На рисунке (a) показан источник заряженных частиц $K$, из которого непрерывно испускается поток частиц с одинаковым положительным зарядом и массой в направлении $O'O$, обозначенном пунктиром. Скорости вылетающих частиц произвольны и конечны. Когда частица попадает в перпендикулярный $O'O$ экран $NN'$, она оставляет на нём след. Ось $y$ перпендикулярна $O'O$, её начало находится в точке $O$ пересечения пунктирной линии и экрана, и она направлена от $O$ к $N$. В точках $A$ и $B$ пунктирной линии находятся клапаны $a$ и $b$ соответственно. Их можно открывать и закрывать, и в закрытом состоянии они блокируют поток частиц. $M$ и $M'$ — две большие параллельные проводящие пластины. Расстояние от каждой из них до $O'O$ равно $d$, пластина $M'$ заземлена. На пластины подаётся переменное напряжение $u$ с периодом $2T$, оно меняется со временем так, как показано на рисунке (b). Максимальное по величине положительное напряжение равно $2U$, отрицательное – $U$. Когда заряженная частица движется в пространстве между двумя пластинами, её ускорение $a$ под действием напряжения $U$, полупериод напряжения между пластинами $T$ и расстояние $d$ между пластинами и пунктирной линией связаны соотношением$$aT^2=\frac{1}{5}d.$$ Расстояние между $A$ $B$, расстояние между $B$ и левыми концами металлических пластин, длина пластин и расстояние между их правыми концами и экраном равны $l$. При решении задачи пренебрегите силой тяжести и взаимодействием между заряженными частицами. Частицы, на пути закрытого клапана поглощаются и не влияют на движение других частиц в дальнейшем. Считайте, что электрическое поле существует только между пластинами $M$ и $M'$ и считайте его однородным. Время от открытия до закрытия клапана $\delta$ пренебрежимо мало по сравнению с $T$. В некоторый момент клапан $a$ открывается и сразу же закрывается, через время $T$ клапан $a$ снова открывается и сразу же закрывается, ещё через время $T$ клапан $a$ открывается и закрывается в третий раз, и одновременно с ним открывается и закрывается клапан $b$. Известно, что клапан $b$ был открыт в момент времени $t=0$, как показано на рисунке (b).
Найдите координаты $y$ следов, которые частицы могли оставить на экране. Теперь положим $\delta=\frac{T}{10}$. В некоторый момент времени клапан $a$ и затем закрывают. По прошествии времени $T$ после открытия клапана $a$ открывается и клапан $b$, после чего тоже закрывается. Клапан $b$ также был открыт в момент времени $t=0$, как и в п. 1.
Найдите координаты $y$ следов, которые оставили самая быстрая и самая медленная частицы, пролетевшие через клапаны.
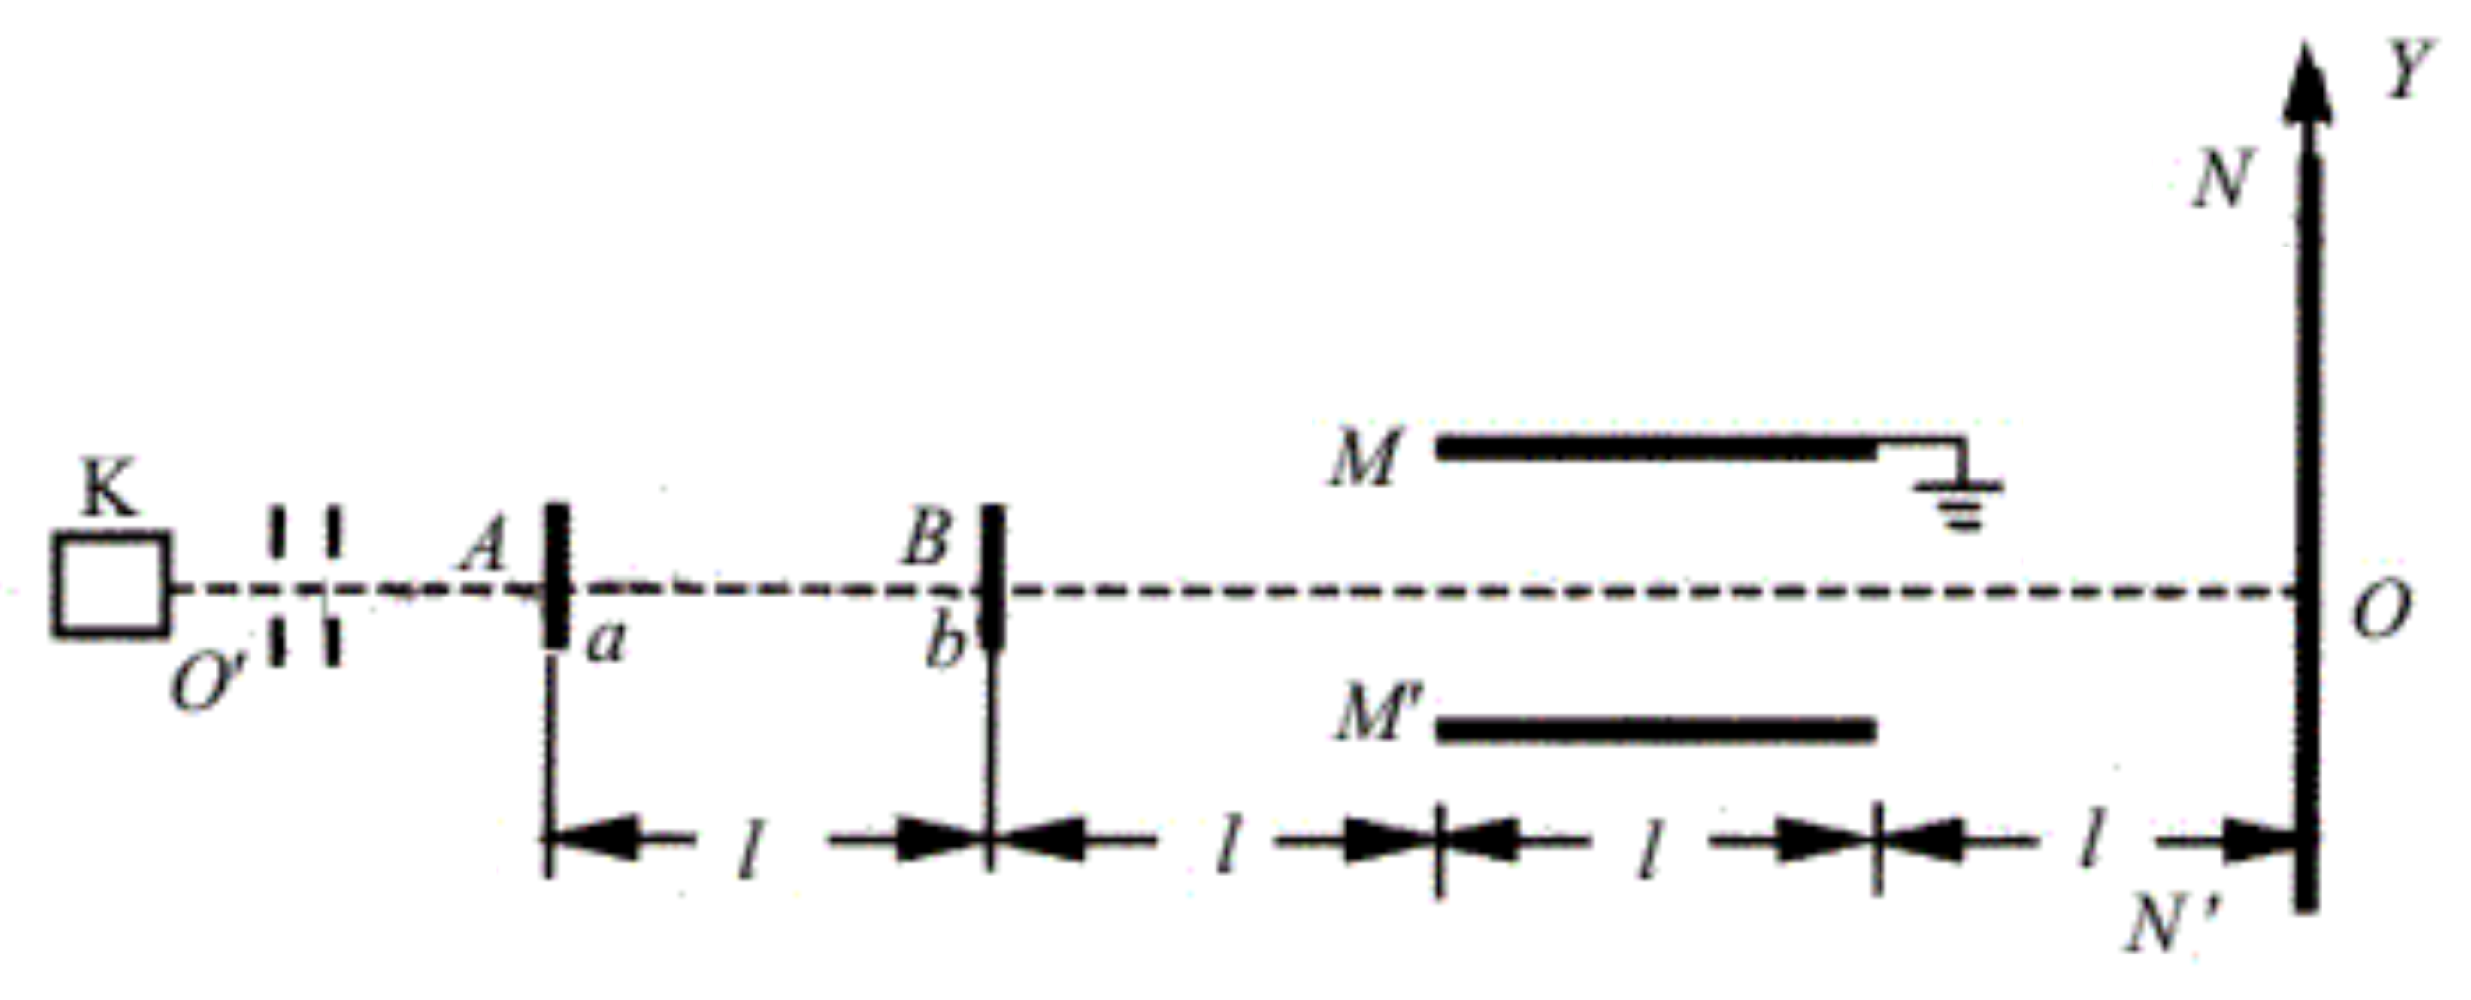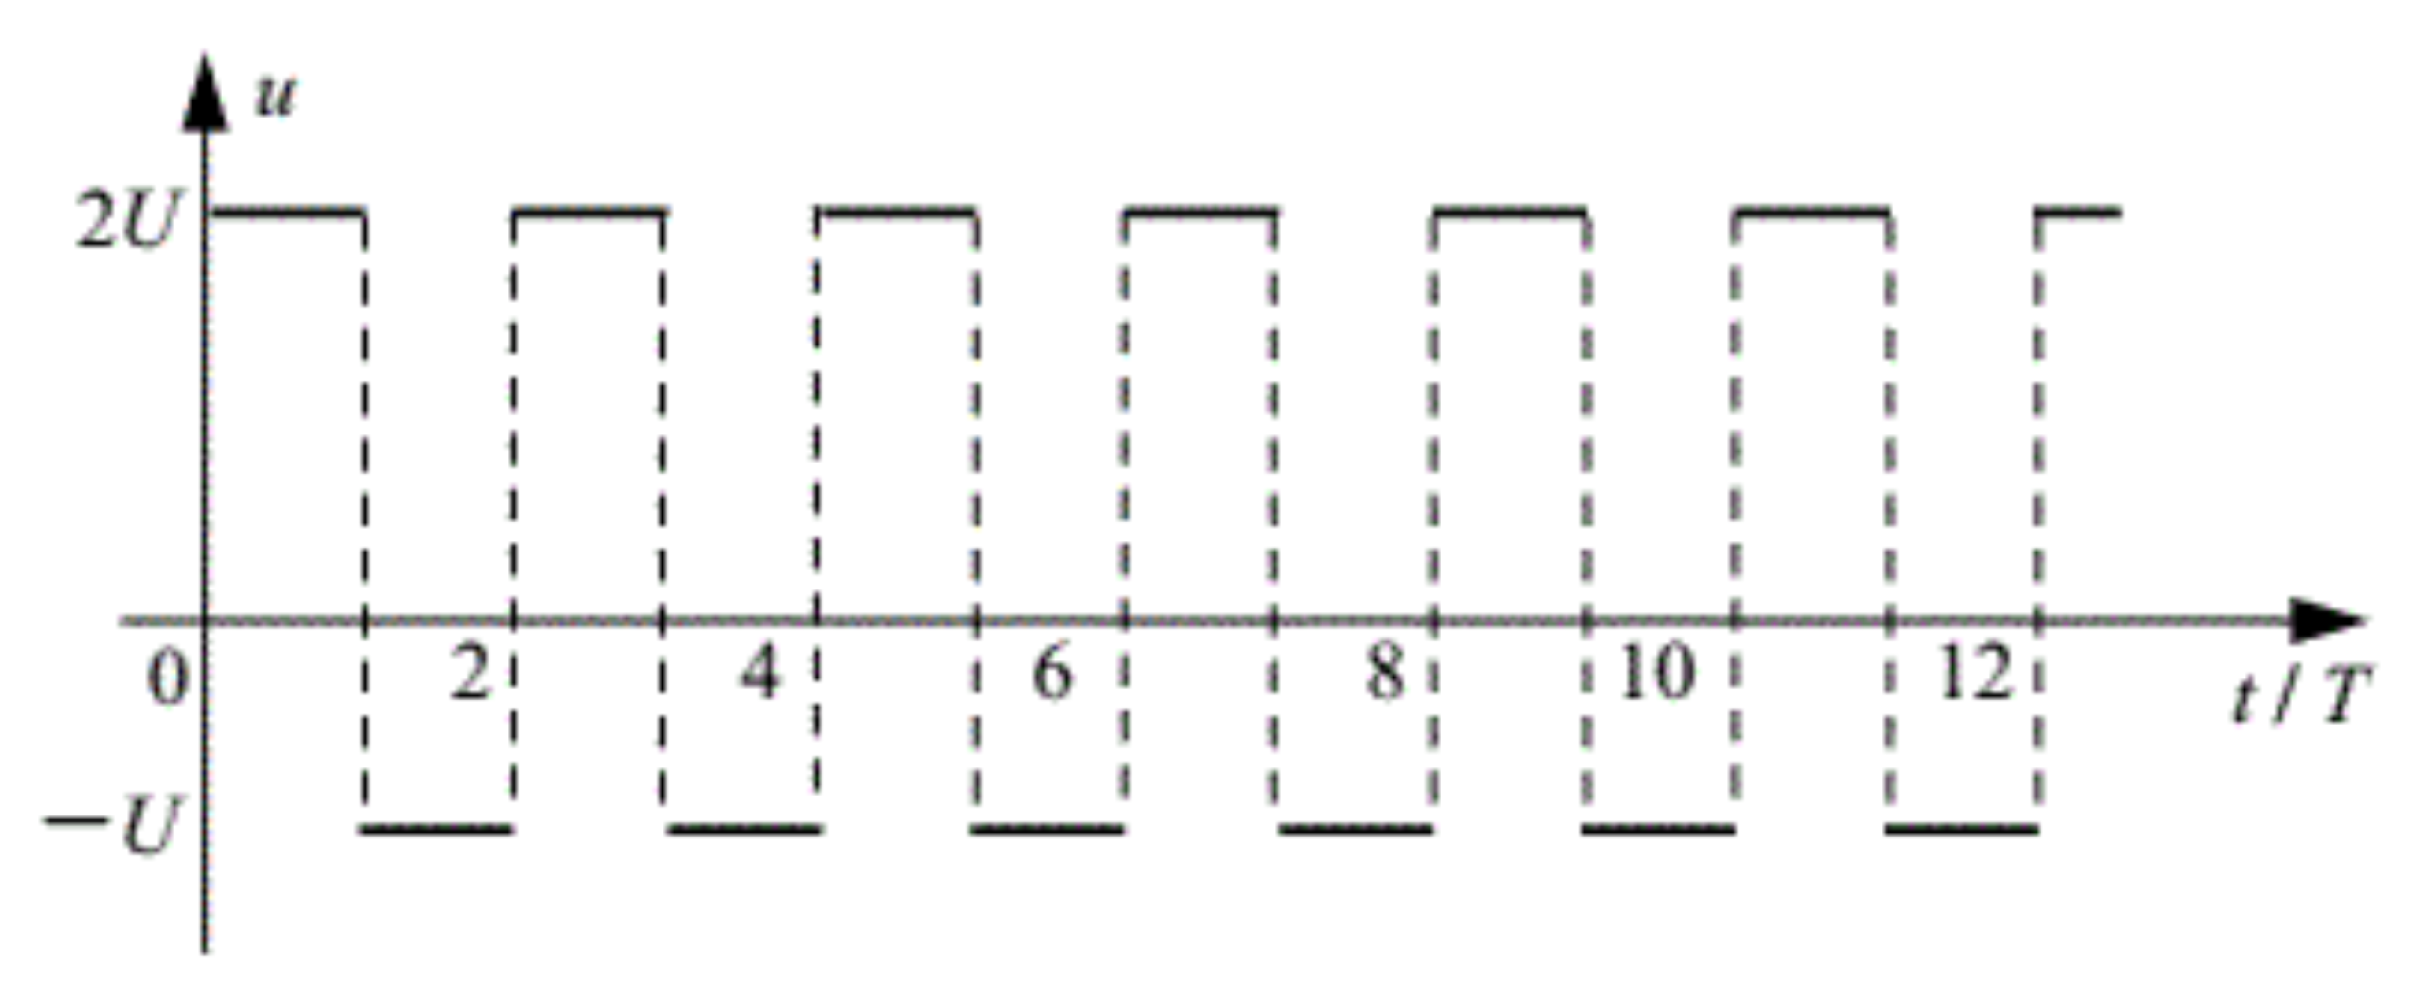
Найдите координаты $y$ следов, которые частицы могли оставить на экране.
Ответ: \[y_1=-0.3d,\ y_2=0.9d.\]

Найдите координаты $y$ следов, которые оставили самая быстрая и самая медленная частицы, пролетевшие через клапаны.
Ответ: Самая быстрая частица, пролетевшая через клапаны, оставляет след с координатой$$y'=-0.138d,$$самая медленная частица, пролетевшая через клапаны, оставляет след с координатой$$y'=-0.138d.$$
Темы:
T, Электромагнетизм, Китайские, Движение в электрическом поле